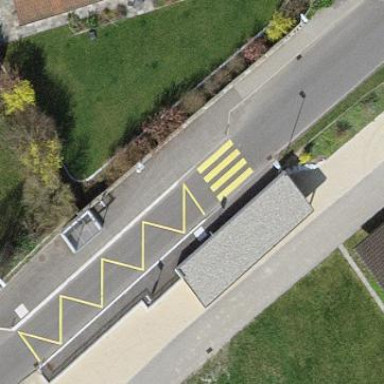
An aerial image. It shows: Shelter for public transport.